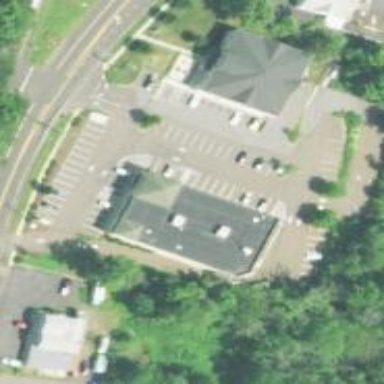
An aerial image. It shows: Pharmacy providing healthcare services.